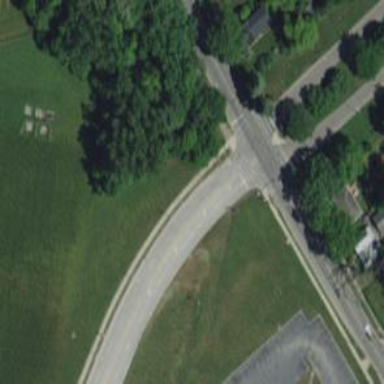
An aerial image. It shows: Marked road crossing.